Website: crate-barrel
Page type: billing-address
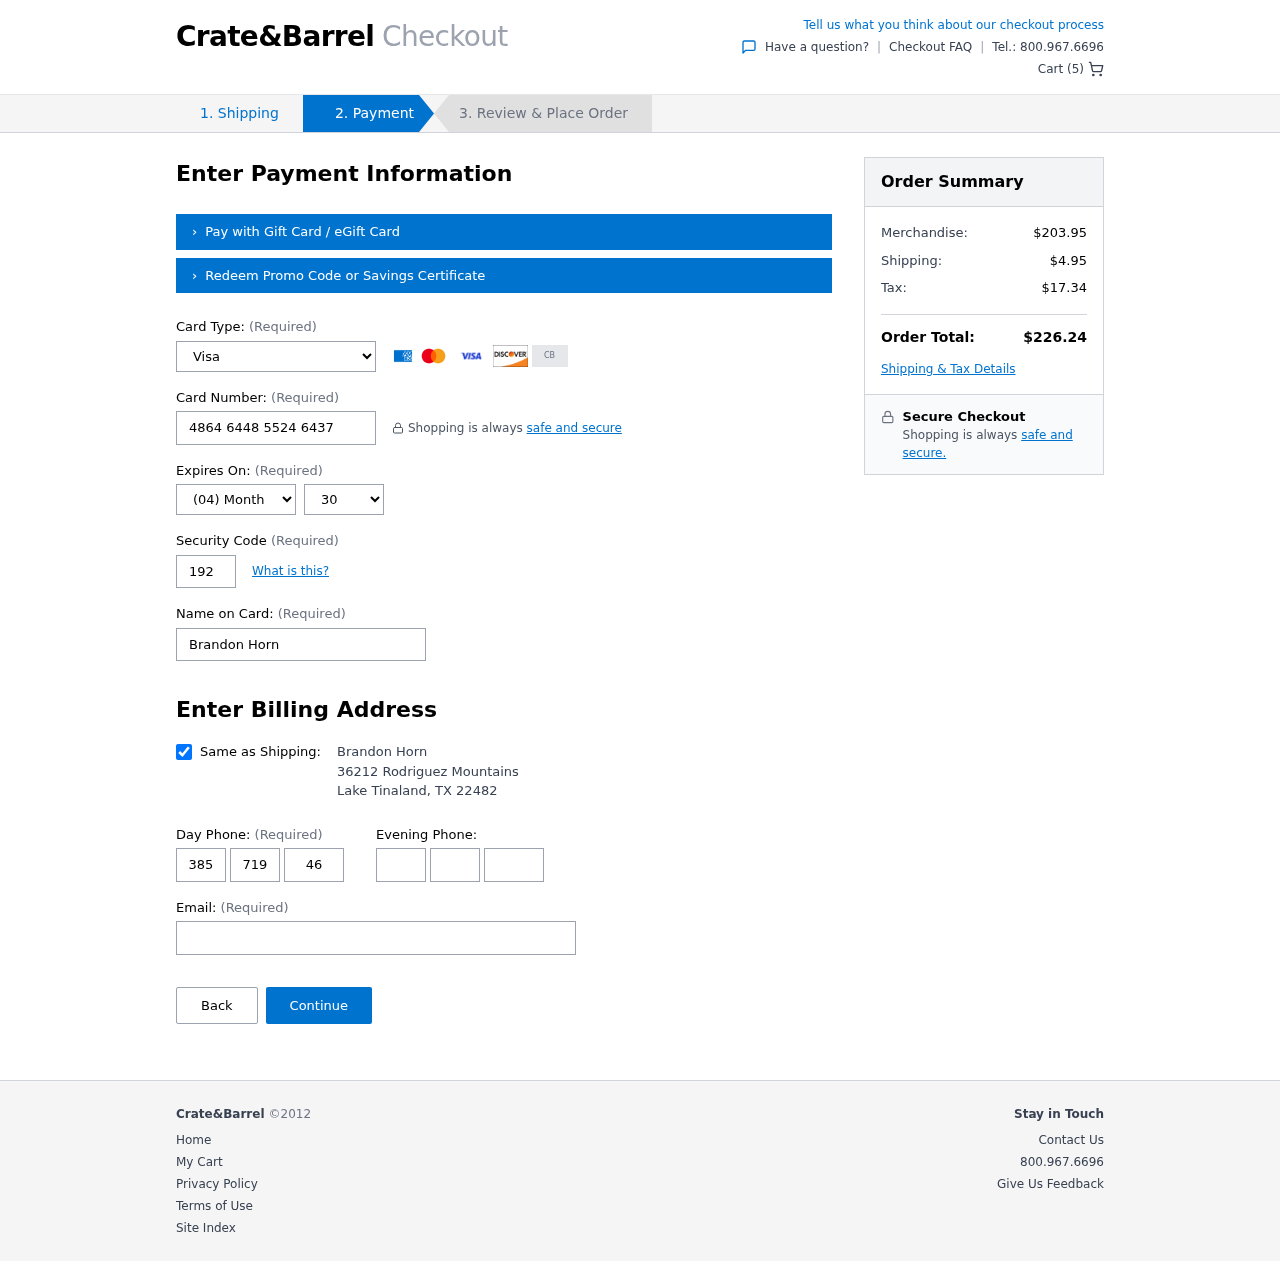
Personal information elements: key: PII_CARD_CVV
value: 192
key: PII_CARD_EXPIRY_MONTH
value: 04
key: PII_CARD_EXPIRY_YEAR
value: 30
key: PII_CARD_NUMBER
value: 4864 6448 5524 6437
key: PII_CARD_TYPE
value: Visa
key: PII_CITY
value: Lake Tinaland
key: PII_EMAIL
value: brandon.horn@gmail.com
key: PII_FULLNAME
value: Brandon Horn
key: PII_PHONE_AREA
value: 385
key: PII_PHONE_PREFIX
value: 719
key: PII_PHONE_SUFFIX
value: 4666
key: PII_POSTCODE
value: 22482
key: PII_STATE_ABBR
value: TX
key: PII_STREET
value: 36212 Rodriguez Mountains
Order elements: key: ORDER_NUM_ITEMS
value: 5
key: ORDER_SUBTOTAL
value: $203.95
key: ORDER_SHIPPING_COST
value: $4.95
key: ORDER_TAX
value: $17.34
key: ORDER_TOTAL
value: $226.24